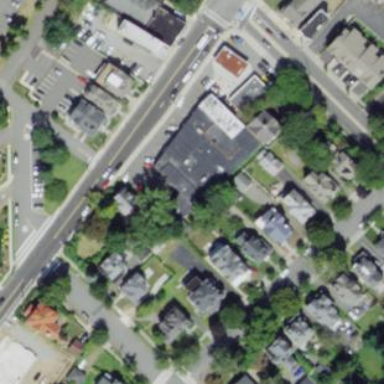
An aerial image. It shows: Commercial building.